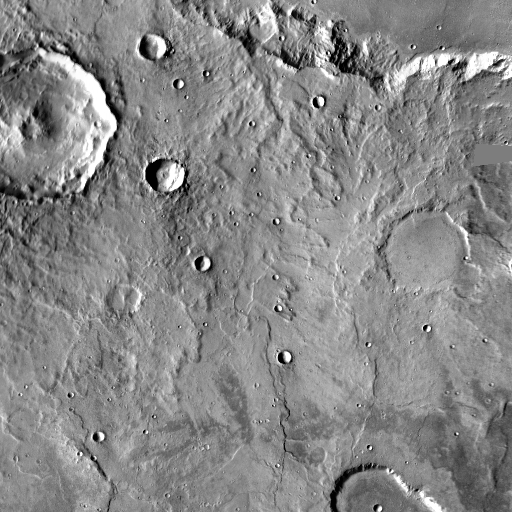
Crater classes present: Background, Other, Layered, Buried, Secondary